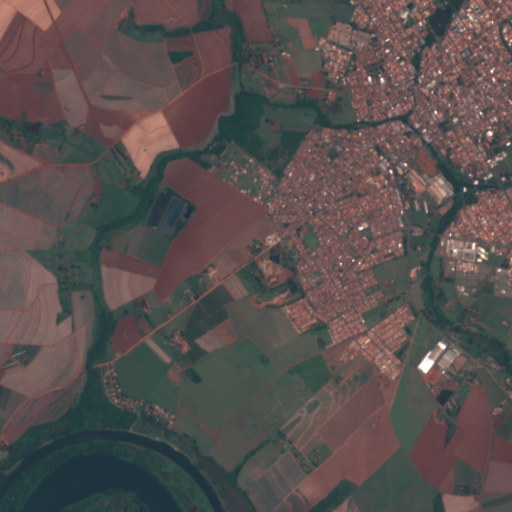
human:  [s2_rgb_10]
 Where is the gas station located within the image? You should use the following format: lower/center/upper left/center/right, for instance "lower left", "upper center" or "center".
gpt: The gas station is located in the upper right of the image.
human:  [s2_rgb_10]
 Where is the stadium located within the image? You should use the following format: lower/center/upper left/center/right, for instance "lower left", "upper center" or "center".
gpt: The stadium is located in the center of the image.
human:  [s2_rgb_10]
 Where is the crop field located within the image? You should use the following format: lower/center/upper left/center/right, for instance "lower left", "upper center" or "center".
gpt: There is no crop field in the image.